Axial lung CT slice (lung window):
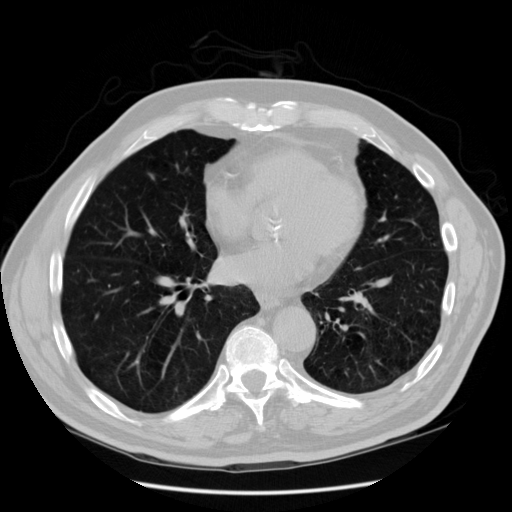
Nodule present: no